Question: What is the result of this measurement?
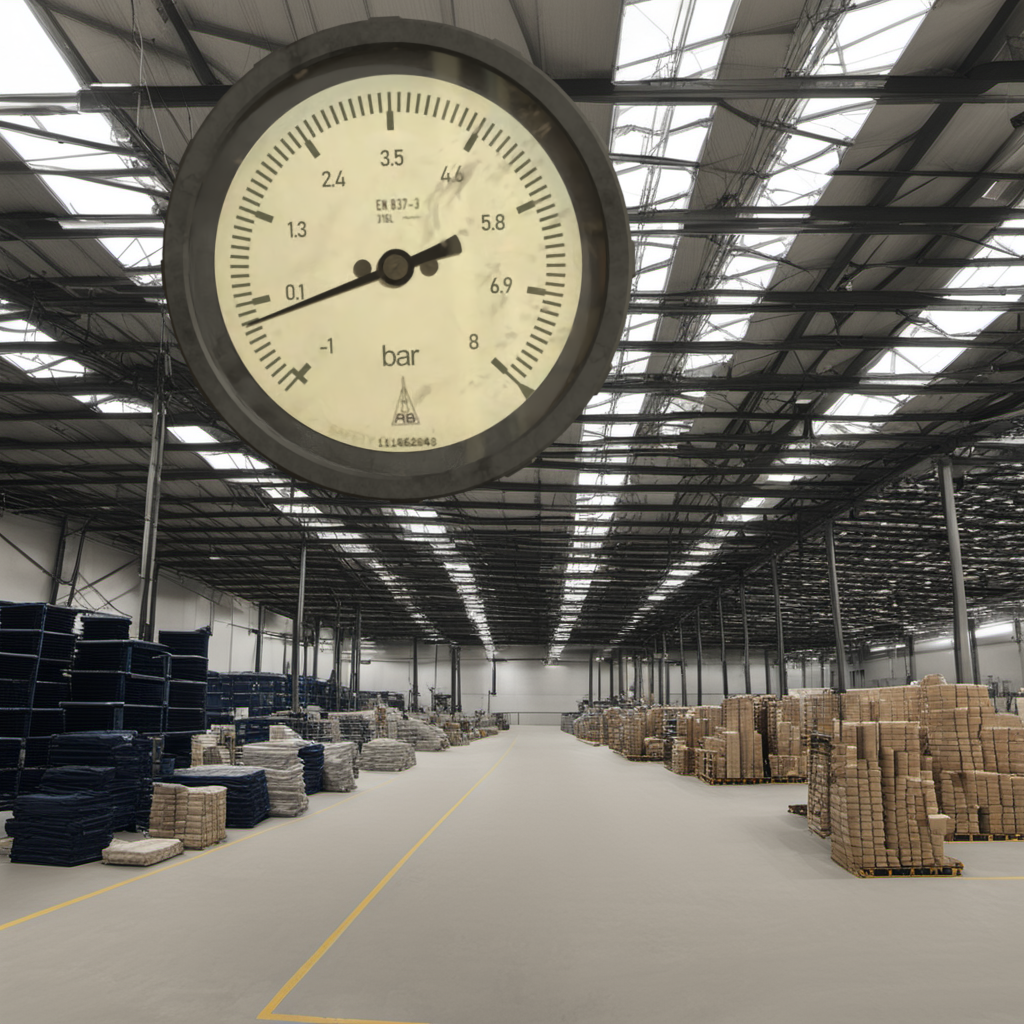
Answer: The result is -0.09
Question: What is the range of the measurement shown in the image?
Answer: The range is from -1 to 8
Question: What is the minimum and maximum value of the measurement shown in the image?
Answer: The minimum value is -1 and the maximum value is 8